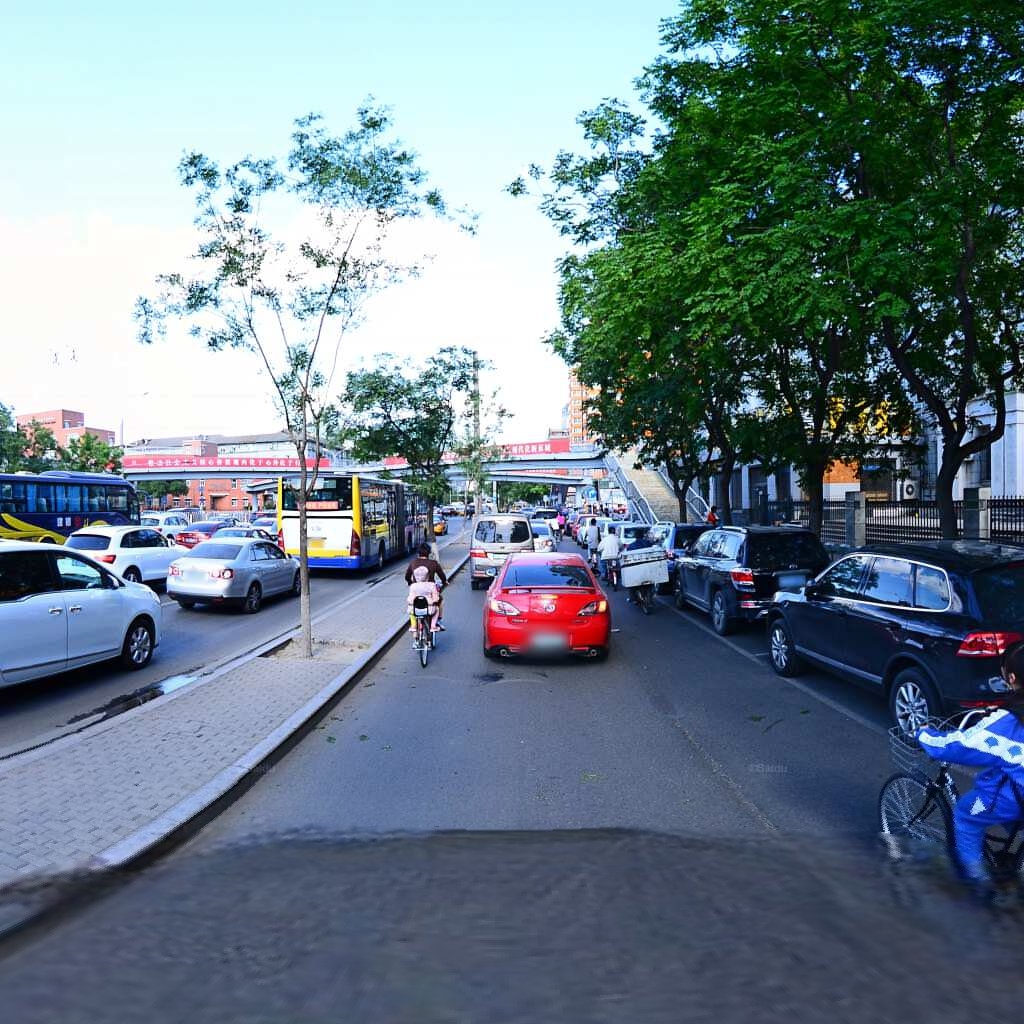
Region: Dongcheng
Road damage annotations: longitudinal crack